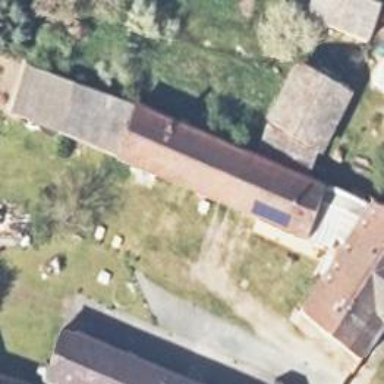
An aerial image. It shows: Cowshed building.